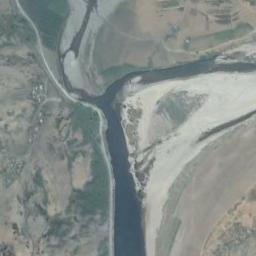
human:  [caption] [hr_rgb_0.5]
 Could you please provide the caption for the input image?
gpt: The dark green river with a tributary has a wide white floodplain .

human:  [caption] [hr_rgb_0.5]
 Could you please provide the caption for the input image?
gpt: A curved cyan river with small islands on the river, White sand on the river, And green and tan mixed ground on both sides of the bank .

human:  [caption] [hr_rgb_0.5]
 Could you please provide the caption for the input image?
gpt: The land around the river is uneven .

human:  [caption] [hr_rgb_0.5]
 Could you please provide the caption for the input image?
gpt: The river goes through bare land and green grass .

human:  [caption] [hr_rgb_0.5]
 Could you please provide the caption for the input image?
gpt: There are some green meadows and bare land around the river .